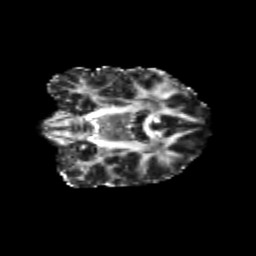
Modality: FA
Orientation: coronal
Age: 26
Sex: female
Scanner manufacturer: siemens
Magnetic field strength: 3 T
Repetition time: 3.5 s
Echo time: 0.104 s